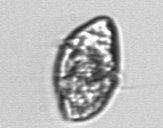
Label: Gyrodinium